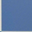
Piece: xx